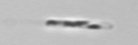
Label: Bacillariophyceae